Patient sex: F
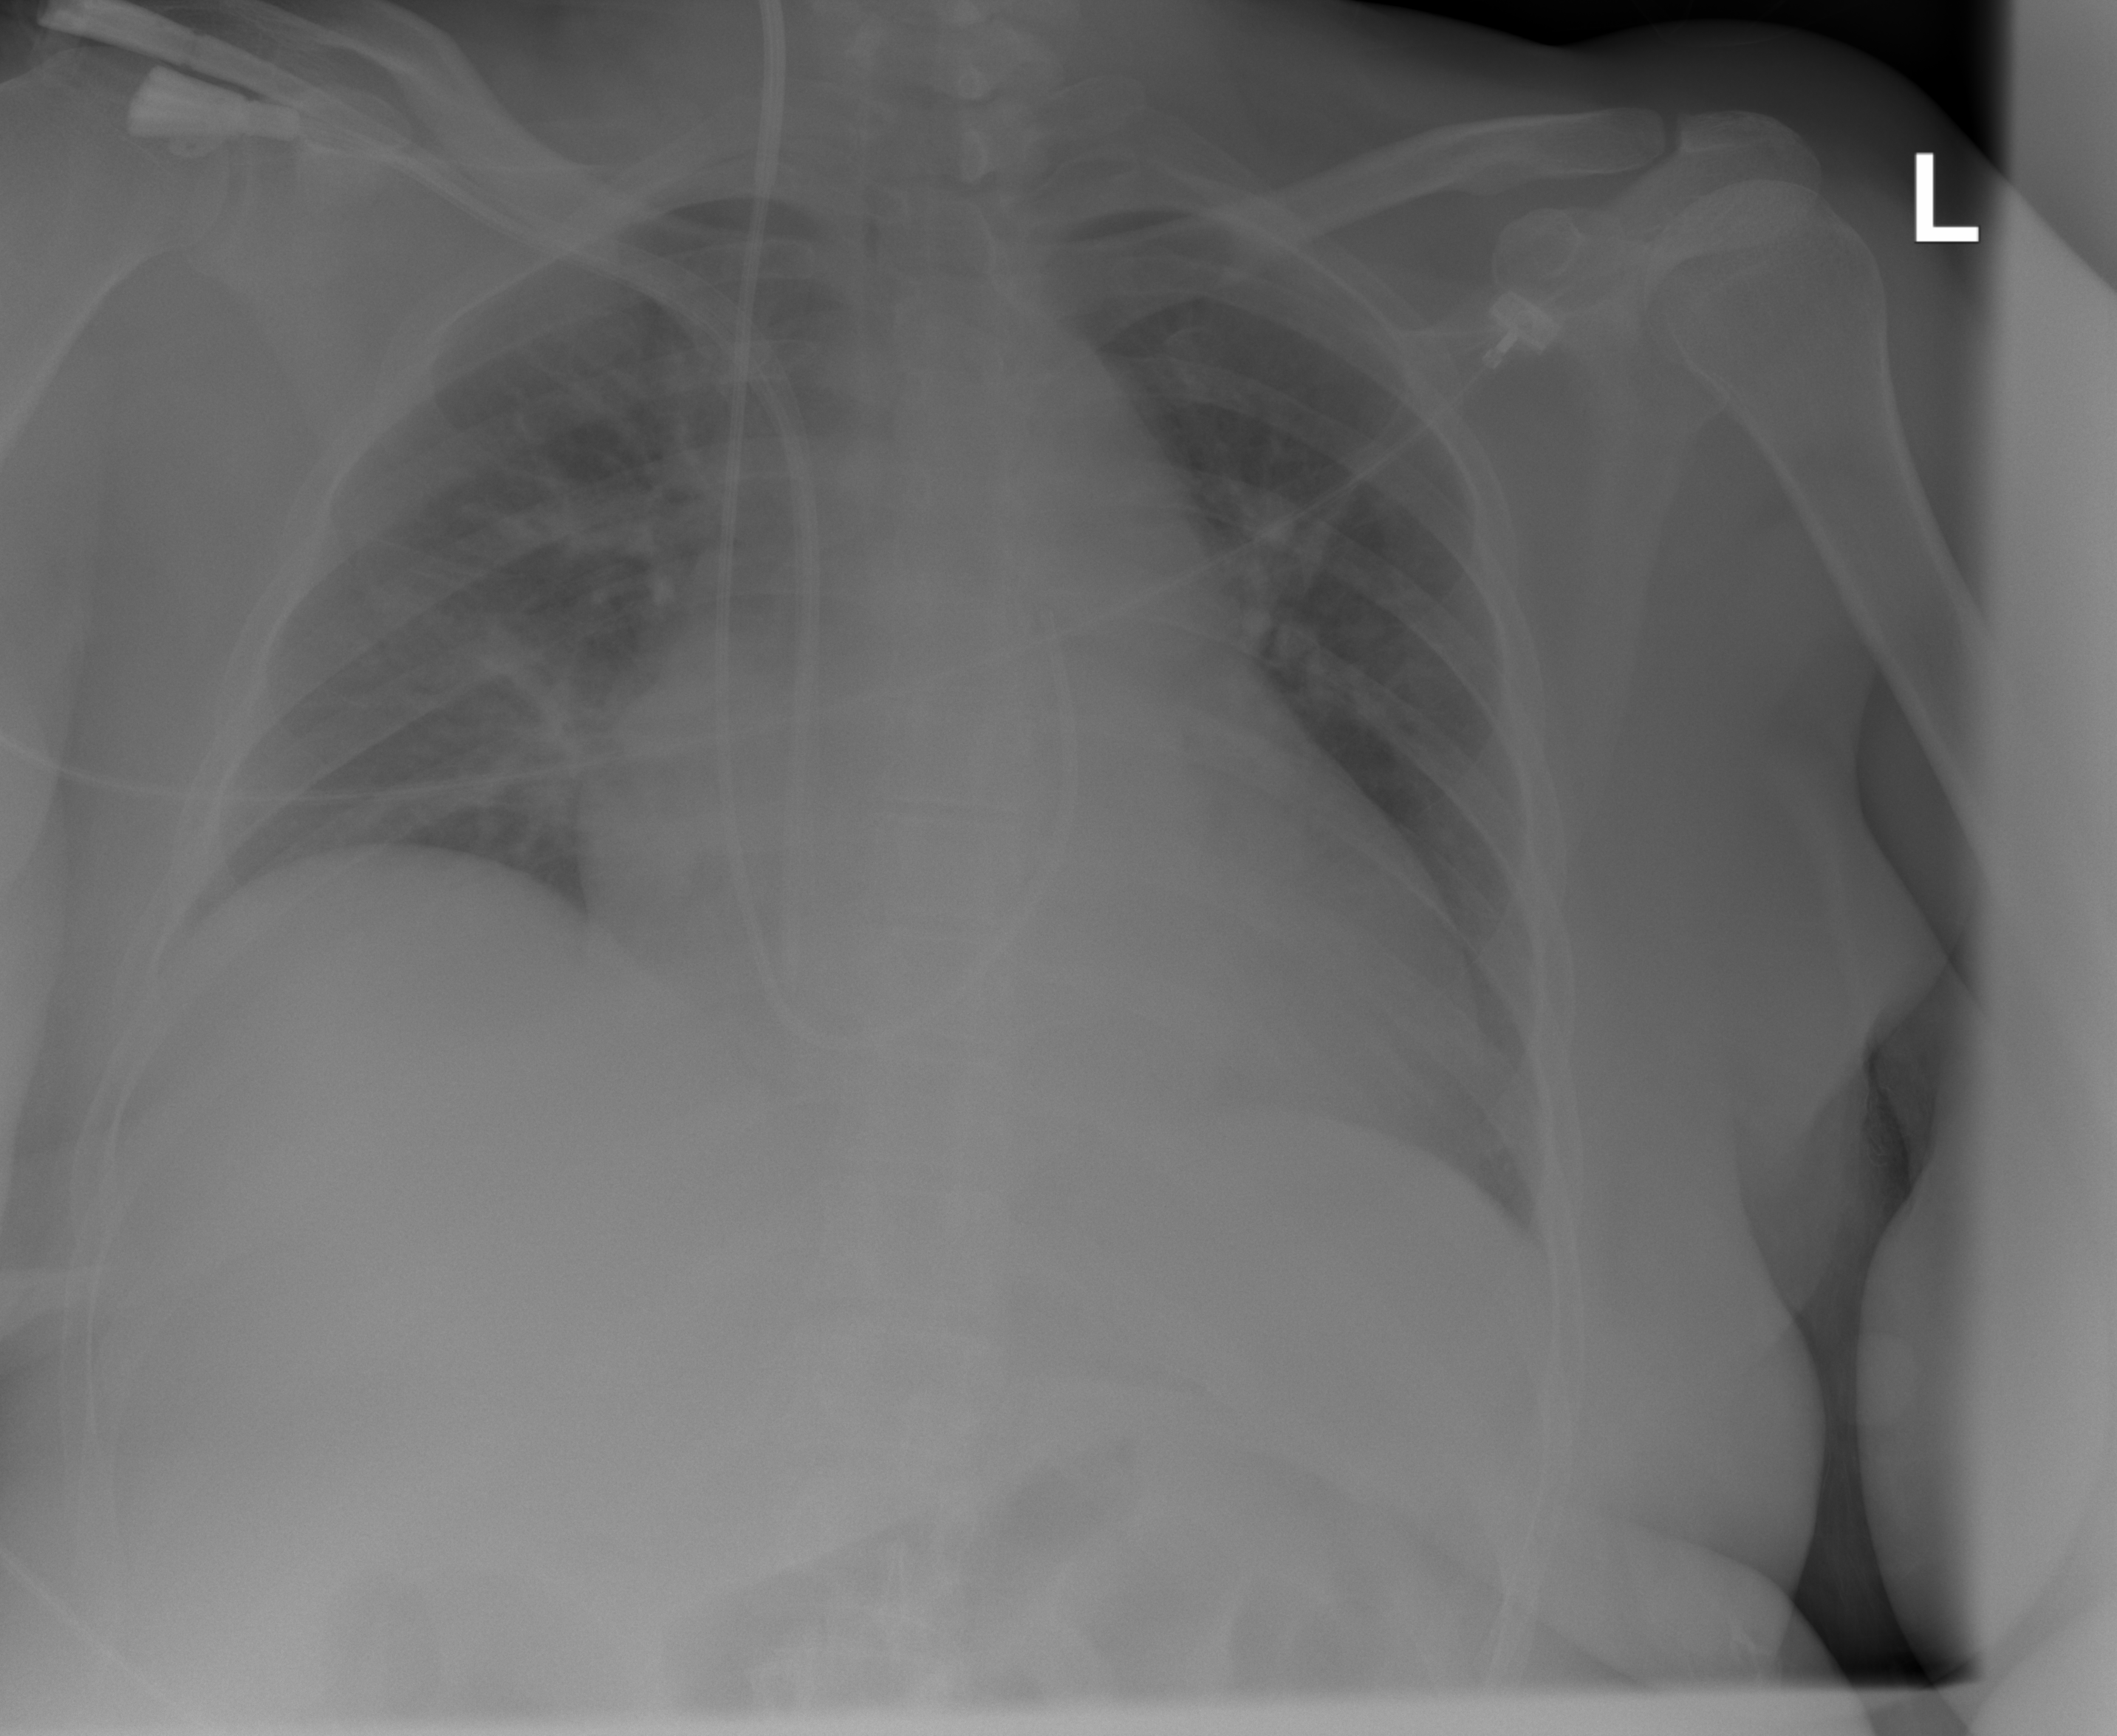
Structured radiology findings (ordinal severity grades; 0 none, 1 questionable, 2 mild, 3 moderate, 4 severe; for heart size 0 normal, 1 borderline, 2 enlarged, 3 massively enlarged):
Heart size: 1
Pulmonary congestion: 0
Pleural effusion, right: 0
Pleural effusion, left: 2
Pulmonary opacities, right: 0
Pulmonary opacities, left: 0
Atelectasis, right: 0
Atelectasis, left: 2